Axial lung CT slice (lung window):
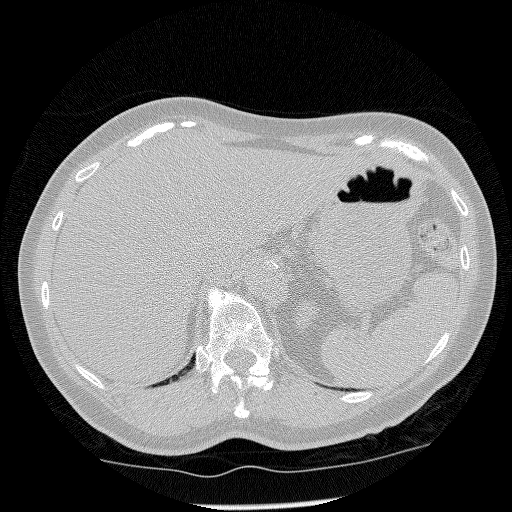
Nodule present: no